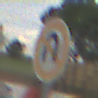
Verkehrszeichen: VerbotWenden
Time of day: MorningAfternoon
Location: Outdoor (RoadRail)
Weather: PartlyCloudy
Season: NotSpecified
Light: Natural